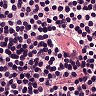
Metastatic tissue present: no